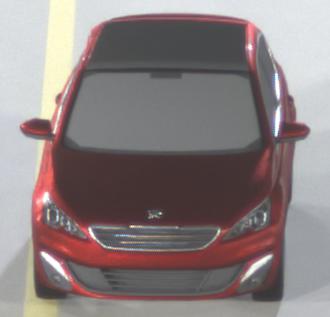
Make: Peugeot
Model: 308 VTi 82
Detailed model: 308 (II)
Model produced from: 2013/09
Model produced until: 2014/11
Doors: 5
Color: red
Road condition: dry road
Daytime: night
Contrast: high contrast